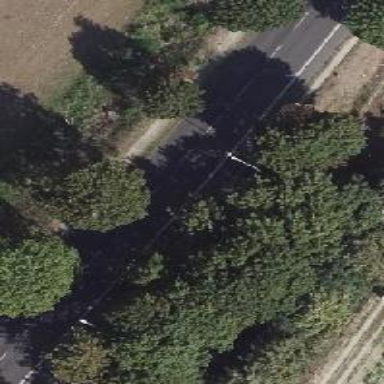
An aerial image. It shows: Secondary road with asphalt surface. There is separate sidewalk and cycle lane on the left side.